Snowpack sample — Buffalo Mountain, Silverthorne, Colorado, USA (1/25/25, 10:11 AM MST)
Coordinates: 39.6222, -106.1139
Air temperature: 22 °F
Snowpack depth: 110 cm
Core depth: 30 cm
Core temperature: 42.8 °F
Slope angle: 12°, slope face: 102°
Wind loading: high
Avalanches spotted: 0
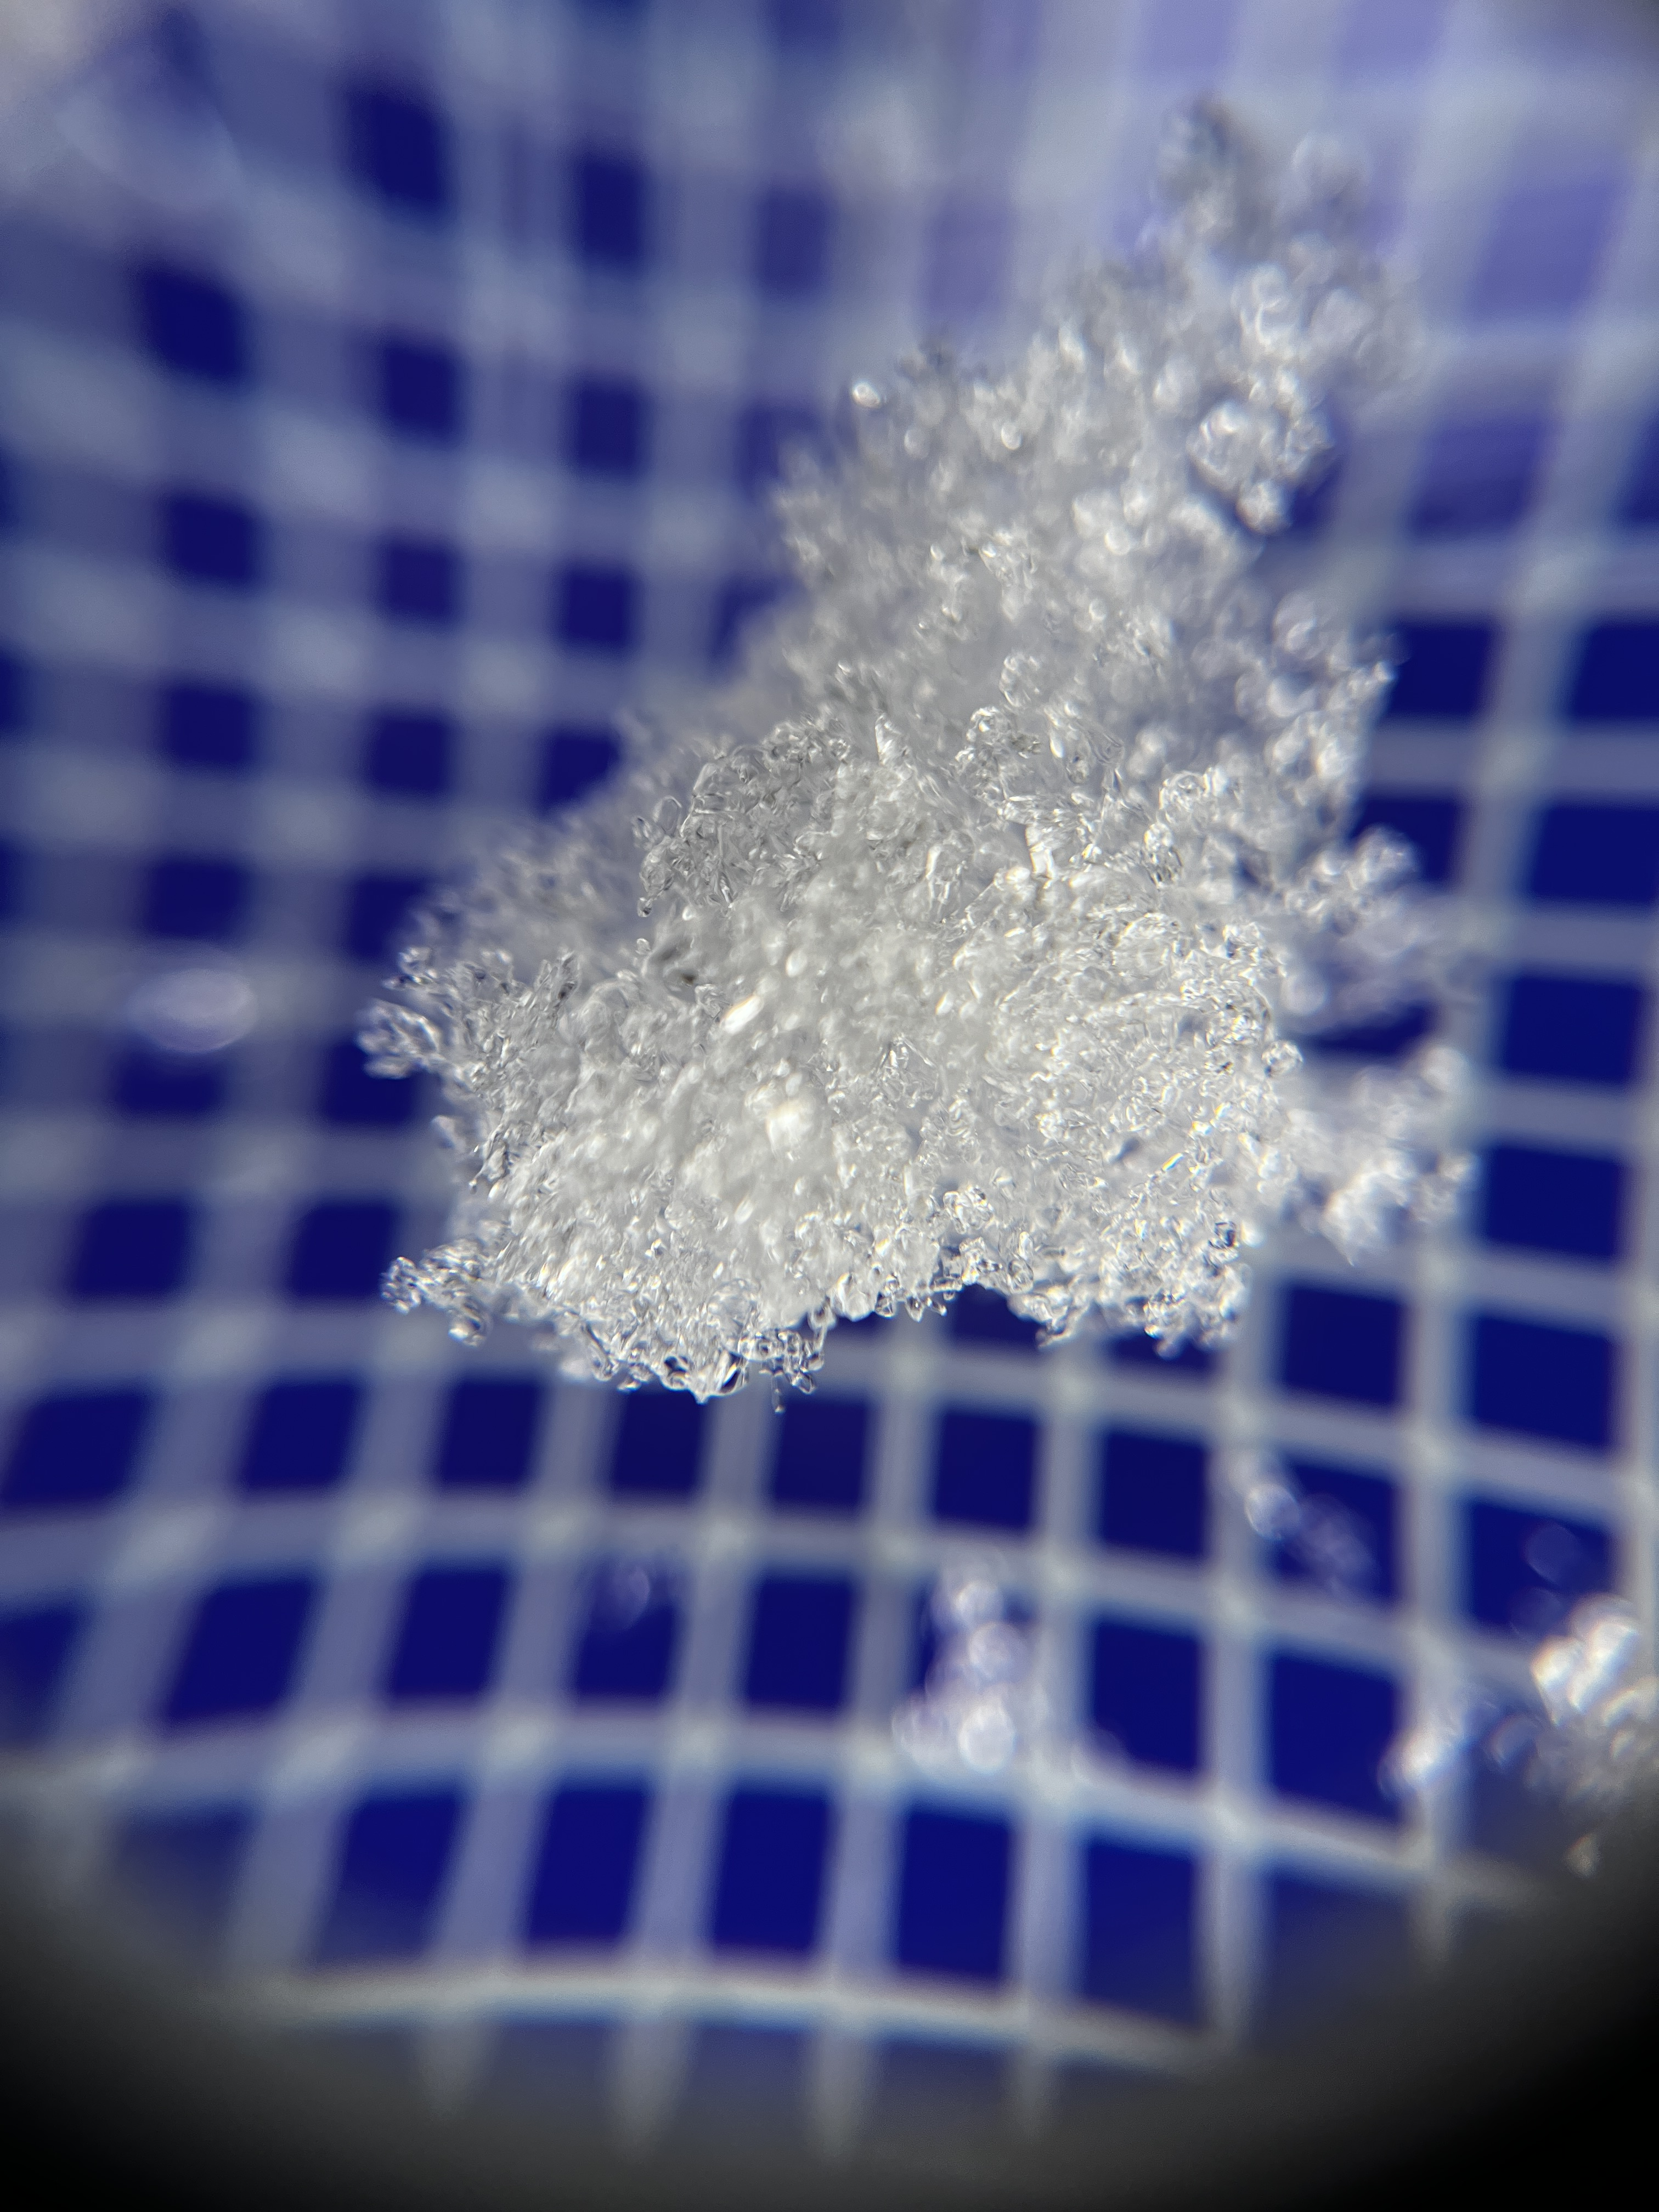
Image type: magnified_profile
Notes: No avalanches nearby, collected on the outskirts of a fire break 15 meters from the treeline, on way to Buffalo and Red Mountain